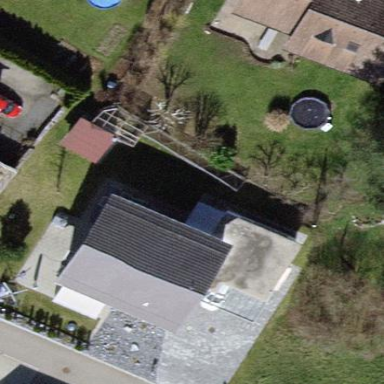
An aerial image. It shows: Gabled roof house.